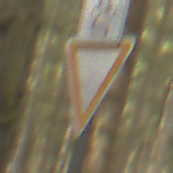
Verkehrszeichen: VorfahrtGewaehren
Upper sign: RichtungsangabeDurchPfeile9
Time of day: MorningAfternoon
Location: Outdoor (Nature)
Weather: Overcast
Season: Winter
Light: Natural